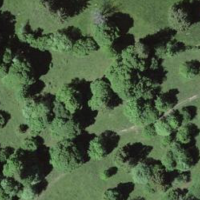
EUNIS habitat code: 23
Species observed at this site:
Fagus sylvatica